Question: Can we achieve this by 'UIStackView' as initially its then eventually it will be and vice-versa?
If using 'NSAutoLayout', how this can be done?
Need help if anyone can provide me source of example or any hint here will be helpful.
<URL>

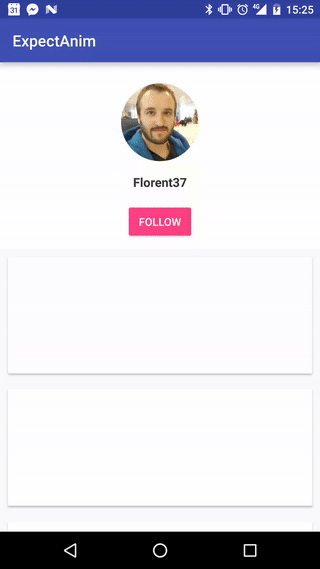
Answer: Thanks to @Fogmeister
Frist I make two StackViews
one hold namelable and profileImage
and bigStackView hold first stackView and followButton
<URL>
<URL>
the reason why I add 20 points on left and right because if I make it 0 the follow button will be close to edge of screen!
you don't need to add constraint on this stackView
<URL>
<URL>
<URL>
and then I make both of them equal spacing with 5 spacing when scrolling down
but when scrolling up the spacing of StackView will be 15 so the profile image will be far of nameLable (this is the reason why I add two stackViews so I can control spacing)
and also add hight constraint to stackView with 160 point
and change it to 100 point when scrolling up
the code will become like this
'''
import UIKit
class ViewController: UIViewController , UITableViewDelegate , UITableViewDataSource {
@IBOutlet weak var bigStackView: UIStackView!
@IBOutlet weak var StackView: UIStackView!
@IBOutlet weak var StackViewHight: NSLayoutConstraint!
@IBOutlet weak var progileHight: NSLayoutConstraint!
@IBOutlet weak var profileWidth: NSLayoutConstraint!
var rowsNames = ["Row 0", "Row 1", "Row 2", "Row 3", "Row 4", "Row 5",
"Row 6", "Row 7", "Row 8", "Row 9", "Row 10", "Row 11",
"Row 12", "Row 13", "Row 14", "Row 15", "Row 16", "Row 17",
"Row 18", "Row 19", "Row 20", "Row 21", "Row 22", "Row 23",
"Row 24", "Row 25", "Row 26", "Row 27", "Row 28", "Row 29", "Row 20"]
// we set a variable to hold the contentOffSet before scroll view scrolls
var lastContentOffset: CGFloat = 0
override func viewDidLoad() {
super.viewDidLoad()
}
// MARK: - UITableViewDataSource
func tableView(_ tableView: UITableView, numberOfRowsInSection section: Int) -> Int {
return rowsNames.count
}
func tableView(_ tableView: UITableView, cellForRowAt indexPath: IndexPath) -> UITableViewCell {
let cell = tableView.dequeueReusableCell(withIdentifier: "Cell", for: indexPath)
cell.textLabel?.text = rowsNames[indexPath.row]
return cell
}
// this delegate is called when the scrollView (i.e your UITableView) will start scrolling
func scrollViewWillBeginDragging(_ scrollView: UIScrollView) {
self.lastContentOffset = scrollView.contentOffset.y
}
// while scrolling this delegate is being called so you may now check which direction your scrollView is being scrolled to
func scrollViewDidScroll(_ scrollView: UIScrollView) {
if (self.lastContentOffset < scrollView.contentOffset.y) {
// moved to top
UIView.animate(withDuration: 0.5,
animations: {
// Change Hight and Witdh of profileImage (make it smaller)
self.progileHight.constant = 50
self.profileWidth.constant = 50
self.bigStackView.axis = .horizontal
self.StackView.axis = .horizontal
// Change spacing between profileImage and nameLable
self.StackView.spacing = 15
// Make BigStackView Smaller
self.StackViewHight.constant = 100
self.view.layoutIfNeeded()
})
} else if (self.lastContentOffset > scrollView.contentOffset.y) {
// moved to bottom
UIView.animate(withDuration: 0.5,
animations: {
// return Hight and Witdh of profileImage to its orginal size
self.progileHight.constant = 100
self.profileWidth.constant = 100
self.bigStackView.axis = .vertical
self.StackView.axis = .vertical
// return spacing between profileImage and nameLable to the orginal space
self.StackView.spacing = 5
// return BigStackView to its orginal size
self.StackViewHight.constant = 160
self.view.layoutIfNeeded()
})
} else {
// didn't move
}
}
}
'''
<URL>
I don't think you can achieve this by UIStackView
but it's very easy to do it with UIView
frist make your StoryBoard like this
<URL>
<URL>
then add constraints
<URL>
<URL>
<URL>
<URL>
I did tested on every iPhone device and with iPad , the constraint doesn't break
then you just need to use UIView.animate
and move items around
the code will be like this
'''
import UIKit
class ViewController: UIViewController , UITableViewDelegate , UITableViewDataSource {
var rowsNames = ["Row 0", "Row 1", "Row 2", "Row 3", "Row 4", "Row 5",
"Row 6", "Row 7", "Row 8", "Row 9", "Row 10", "Row 11",
"Row 12", "Row 13", "Row 14", "Row 15", "Row 16", "Row 17",
"Row 18", "Row 19", "Row 20", "Row 21", "Row 22", "Row 23",
"Row 24", "Row 25", "Row 26", "Row 27", "Row 28", "Row 29", "Row 20"]
@IBOutlet weak var squareView: UIView!
@IBOutlet weak var hightView: NSLayoutConstraint!
@IBOutlet weak var profileImage: UIImageView!
@IBOutlet weak var followButton: UIButton!
@IBOutlet weak var nameLable: UILabel!
// we set a variable to hold the contentOffSet before scroll view scrolls
var lastContentOffset: CGFloat = 0
override func viewDidLoad() {
super.viewDidLoad()
}
// MARK: - UITableViewDataSource
func tableView(_ tableView: UITableView, numberOfRowsInSection section: Int) -> Int {
return rowsNames.count
}
func tableView(_ tableView: UITableView, cellForRowAt indexPath: IndexPath) -> UITableViewCell {
let cell = tableView.dequeueReusableCell(withIdentifier: "Cell", for: indexPath)
cell.textLabel?.text = rowsNames[indexPath.row]
return cell
}
// this delegate is called when the scrollView (i.e your UITableView) will start scrolling
func scrollViewWillBeginDragging(_ scrollView: UIScrollView) {
self.lastContentOffset = scrollView.contentOffset.y
}
// while scrolling this delegate is being called so you may now check which direction your scrollView is being scrolled to
func scrollViewDidScroll(_ scrollView: UIScrollView) {
if (self.lastContentOffset < scrollView.contentOffset.y) {
// moved to top
self.hightView.constant = 100
UIView.animate(withDuration: 0.5,
animations: {
self.profileImage.transform = CGAffineTransform(translationX:-150, y: -15).scaledBy(x: 0.5, y: 0.5)
self.followButton.transform = CGAffineTransform(translationX:130, y: -110)
self.nameLable.transform = CGAffineTransform(translationX:-95, y: -80)
self.view.layoutIfNeeded()
})
} else if (self.lastContentOffset > scrollView.contentOffset.y) {
// moved to bottom
UIView.animate(withDuration: 0.5,
animations: {
self.hightView.constant = 206
self.profileImage.transform = CGAffineTransform.identity
self.followButton.transform = CGAffineTransform.identity
self.nameLable.transform = CGAffineTransform.identity
self.view.layoutIfNeeded()
})
} else {
// didn't move
}
}
}
'''
what I did was detect if user scrolling up or down
when it scrolling up
I change the hight of the UIView and also
change the position of ProfileImage and make it smaller by half its size
then change the namaLable and also the followButton
and when it scrolling down
I return the hight size to original size
and return the rest views to its original size using
'''
CGAffineTransform.identity
'''
The result is
<URL>
I hope this solution is usual for you